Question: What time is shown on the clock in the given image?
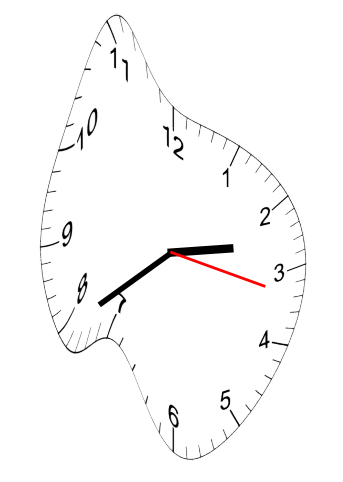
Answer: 02:39:17